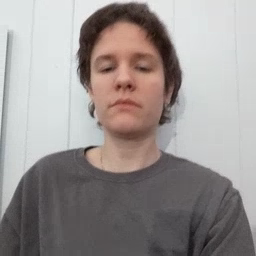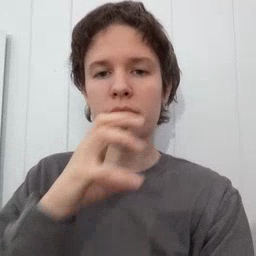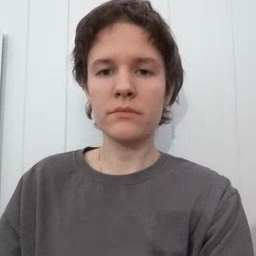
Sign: old